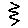
Label: zigzag